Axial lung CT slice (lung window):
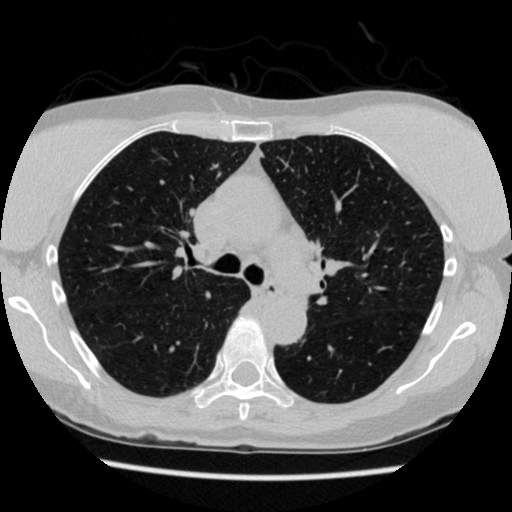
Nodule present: no